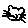
Label: cat